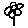
Label: flower